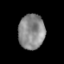
Tissue: lung
Cell type: Myeloid cells
Senescence score: 0.2232
Nuclear area (px): 902
Mean DAPI intensity: 137.09